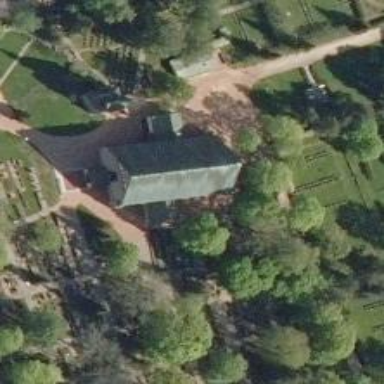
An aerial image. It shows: Historical war memorial.